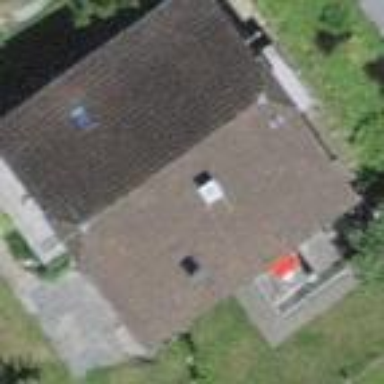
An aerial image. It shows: Detached building with half-hipped roof.